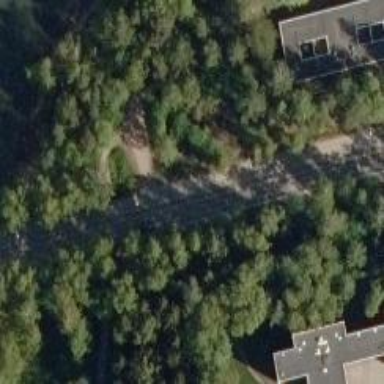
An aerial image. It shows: Secondary road with asphalt surface and embankment.